Field crop: maize
Growth stage: 2
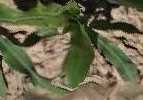
Species: maize